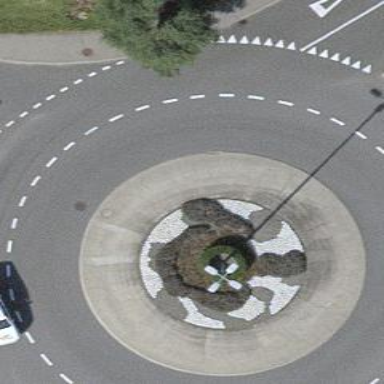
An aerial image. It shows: Kerb barrier with traffic calming island.